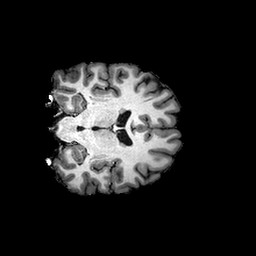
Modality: T1w
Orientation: coronal